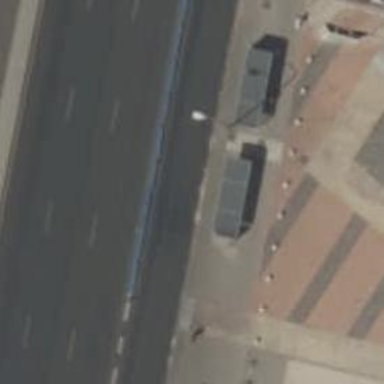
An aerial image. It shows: Bus stop with sheltered platform for public transport.